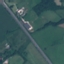
Land use / land cover: Highway